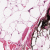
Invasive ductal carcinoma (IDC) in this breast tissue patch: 0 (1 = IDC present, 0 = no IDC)